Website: macys
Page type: account-selection
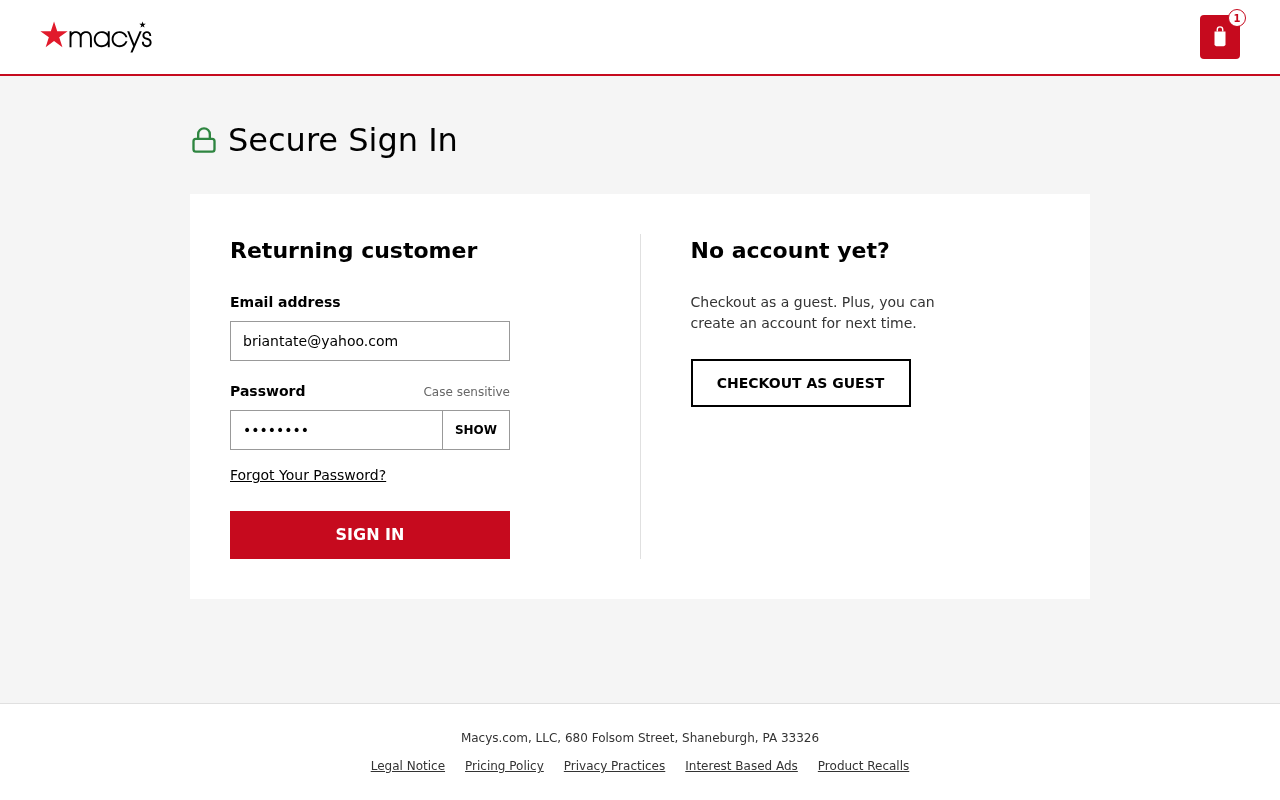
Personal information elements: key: PII_EMAIL
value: briantate@yahoo.com
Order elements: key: ORDER_NUM_ITEMS
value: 1